Interaction volume radius: 10 \u00c5
Interaction volume height: 30 \u00c5
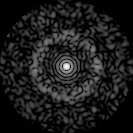
Disorder parameter: 0.8484